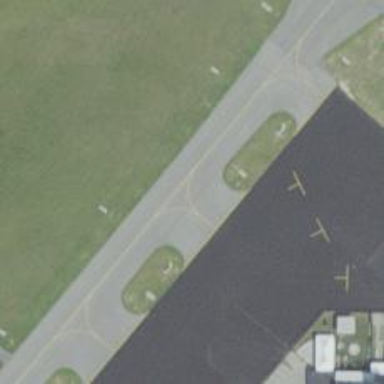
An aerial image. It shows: Image of taxiway at airport.